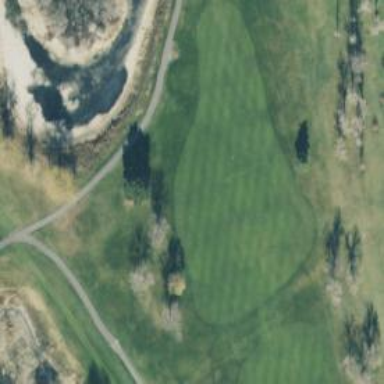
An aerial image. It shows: Golf hole.